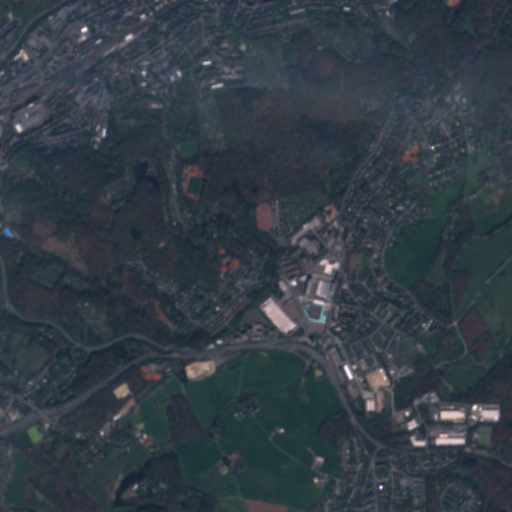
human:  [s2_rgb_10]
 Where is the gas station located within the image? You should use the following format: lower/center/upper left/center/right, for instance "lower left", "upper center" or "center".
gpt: The gas station is located in the center of the image.
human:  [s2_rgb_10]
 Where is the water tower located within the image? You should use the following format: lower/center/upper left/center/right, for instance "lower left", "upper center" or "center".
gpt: The water tower is located in the lower center of the image.
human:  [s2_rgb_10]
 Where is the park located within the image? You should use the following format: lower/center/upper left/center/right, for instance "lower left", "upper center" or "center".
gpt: There is no park in the image.